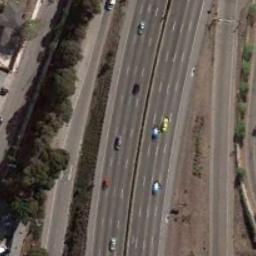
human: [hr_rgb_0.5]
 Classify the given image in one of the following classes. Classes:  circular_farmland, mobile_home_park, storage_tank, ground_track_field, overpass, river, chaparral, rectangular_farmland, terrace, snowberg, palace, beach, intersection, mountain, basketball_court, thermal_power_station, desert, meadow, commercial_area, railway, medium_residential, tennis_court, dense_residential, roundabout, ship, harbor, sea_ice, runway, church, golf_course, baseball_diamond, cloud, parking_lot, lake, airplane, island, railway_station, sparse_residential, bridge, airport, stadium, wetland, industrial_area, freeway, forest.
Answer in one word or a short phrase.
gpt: freeway